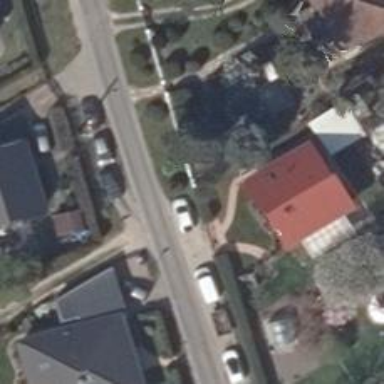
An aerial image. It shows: Asphalt road in residential area.